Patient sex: M
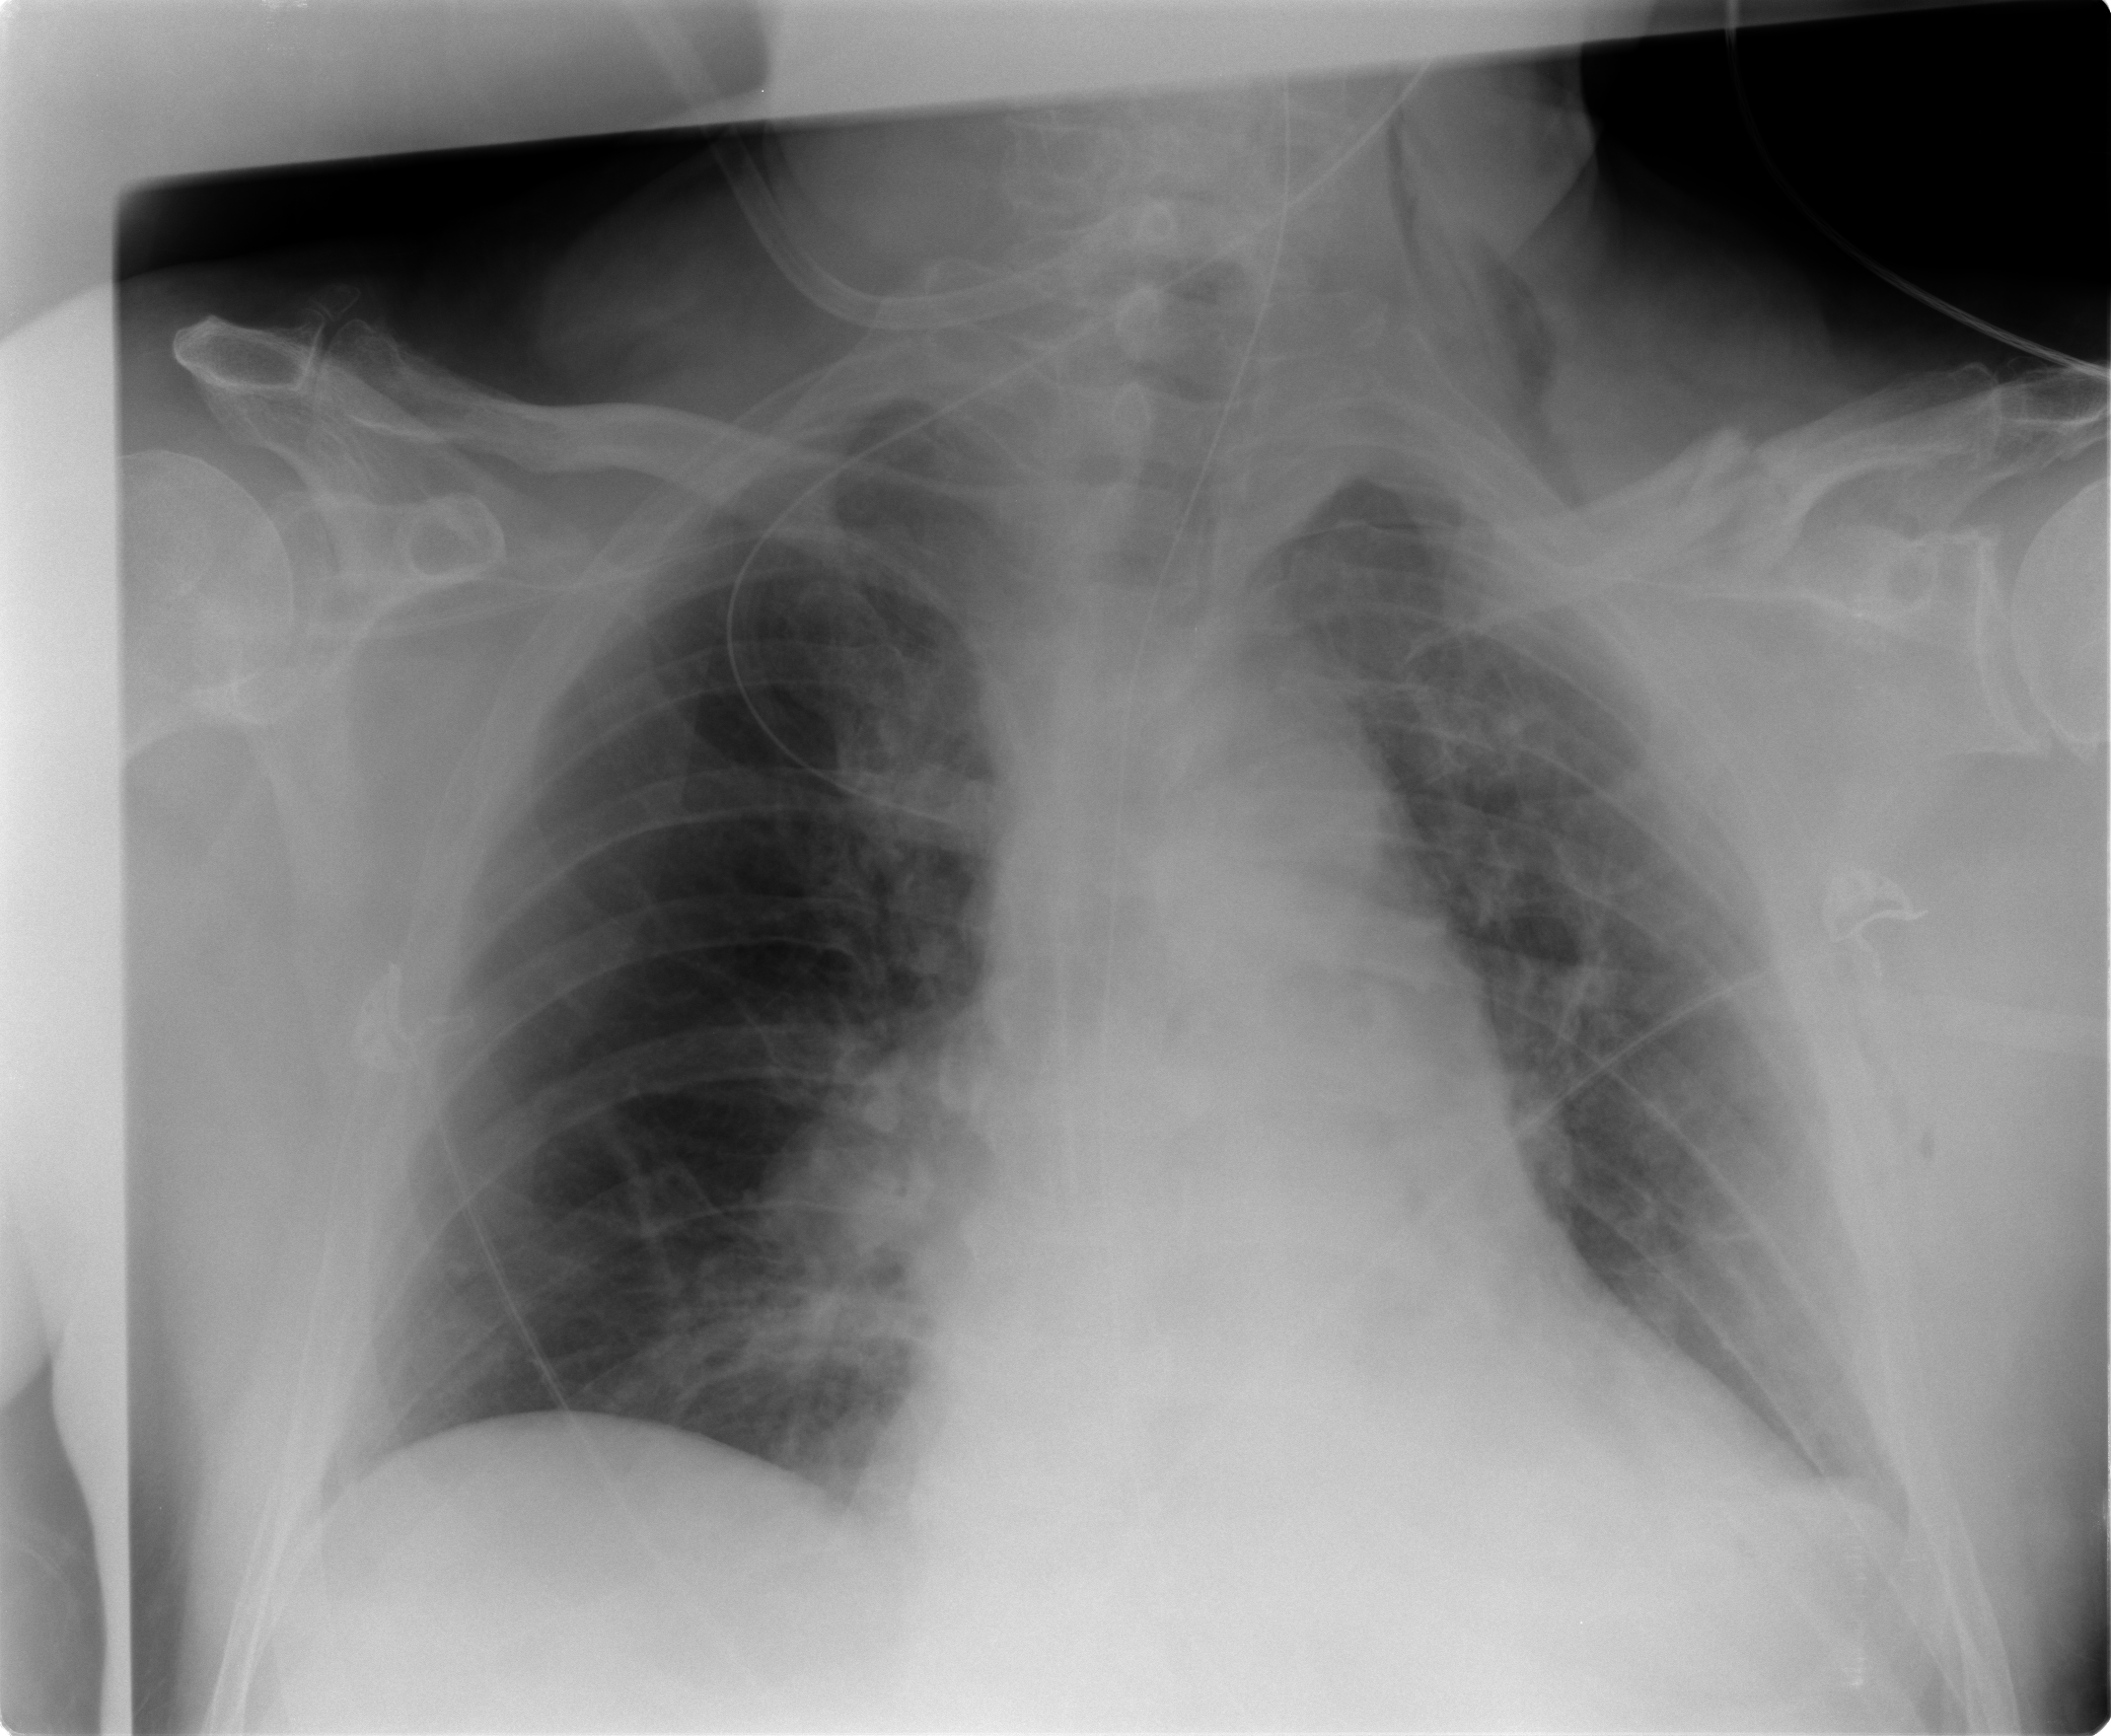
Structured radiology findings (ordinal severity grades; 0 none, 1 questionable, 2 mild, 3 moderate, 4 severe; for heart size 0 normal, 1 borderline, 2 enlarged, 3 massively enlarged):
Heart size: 2
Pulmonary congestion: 2
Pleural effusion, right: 0
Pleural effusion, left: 2
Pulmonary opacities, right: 1
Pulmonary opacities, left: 2
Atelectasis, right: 1
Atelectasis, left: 2